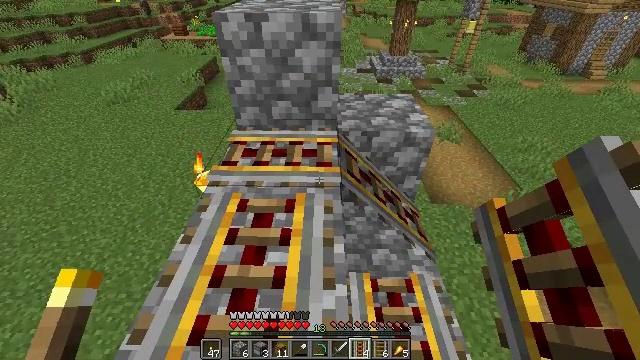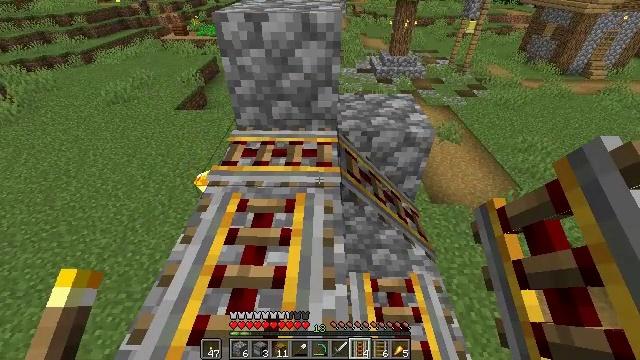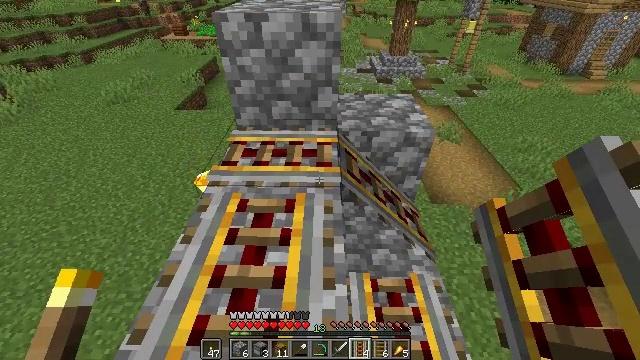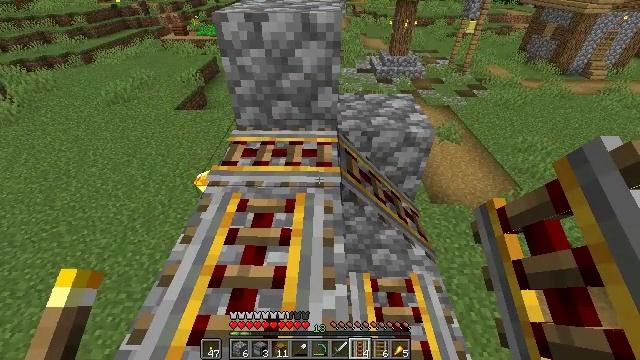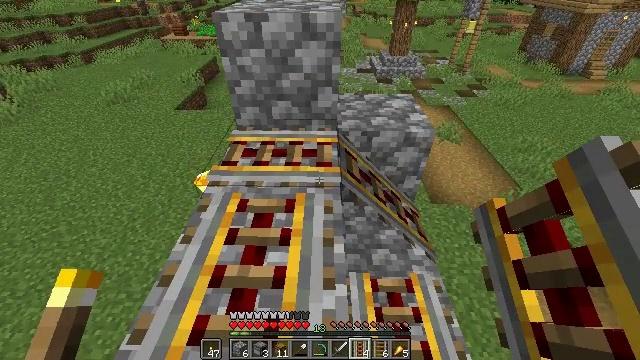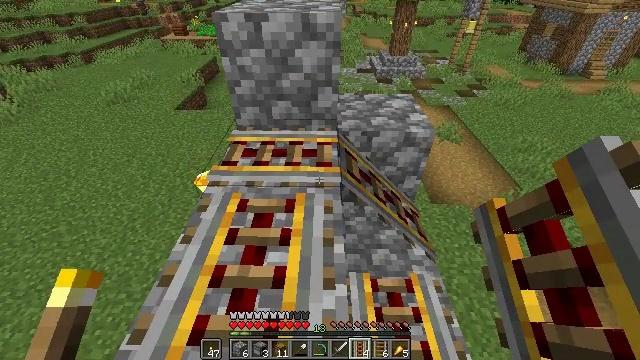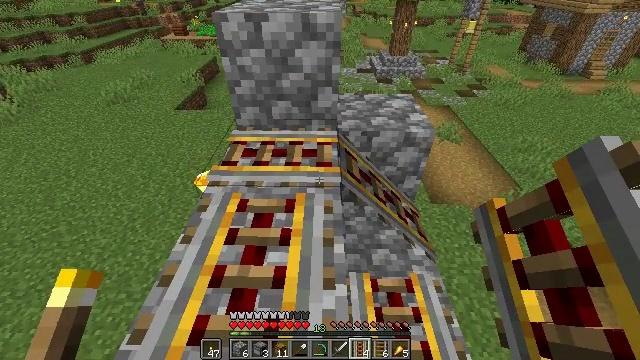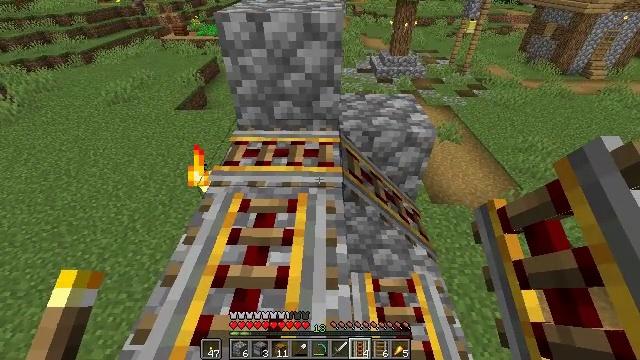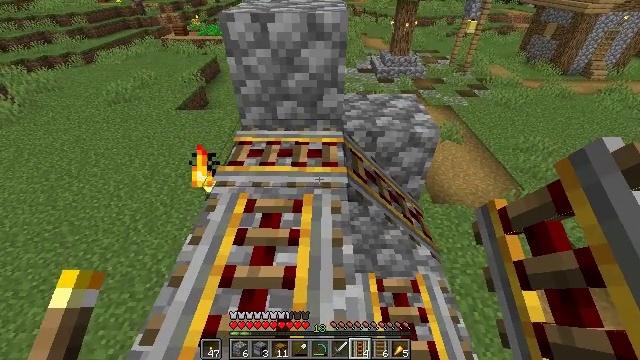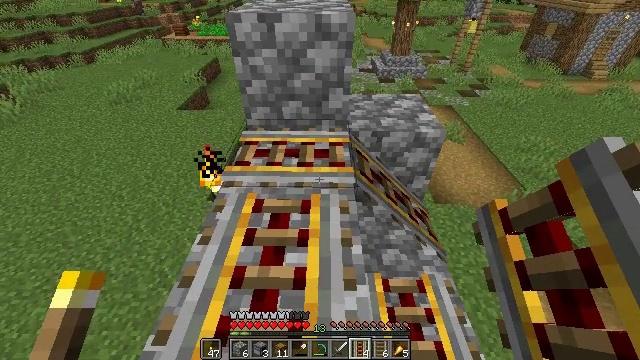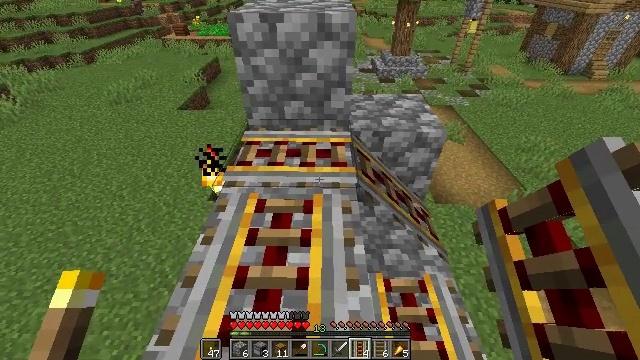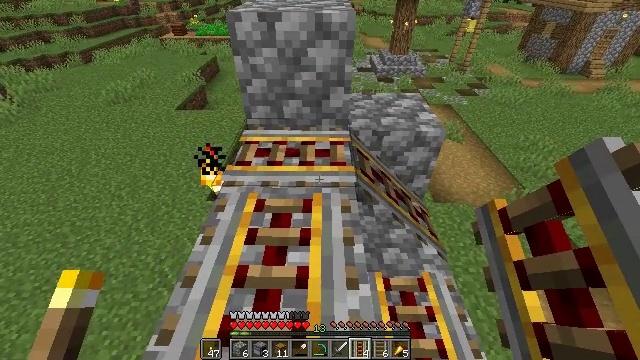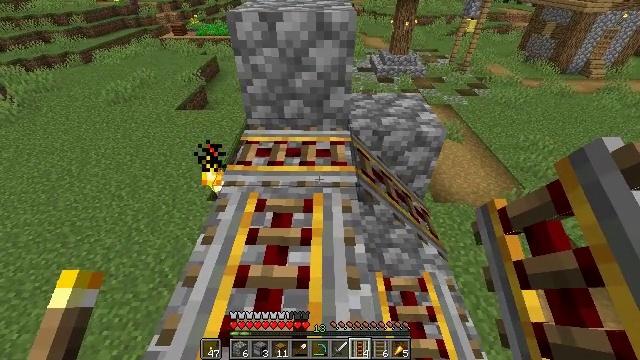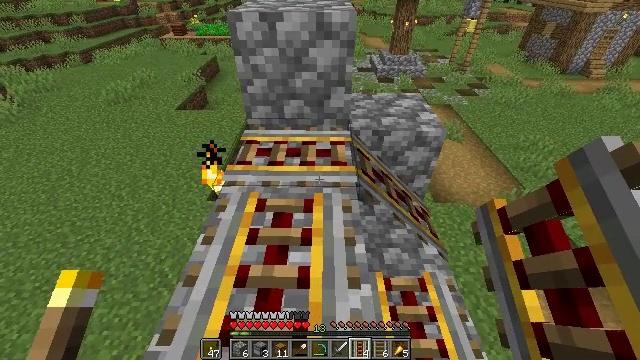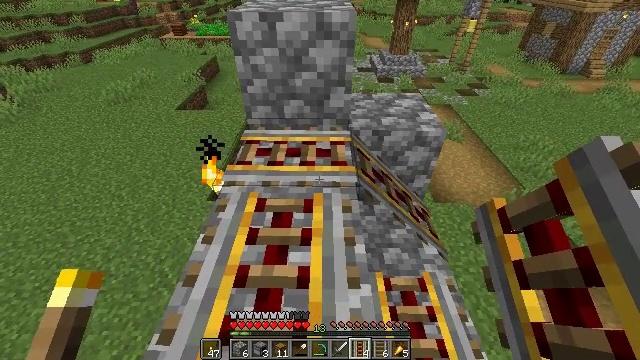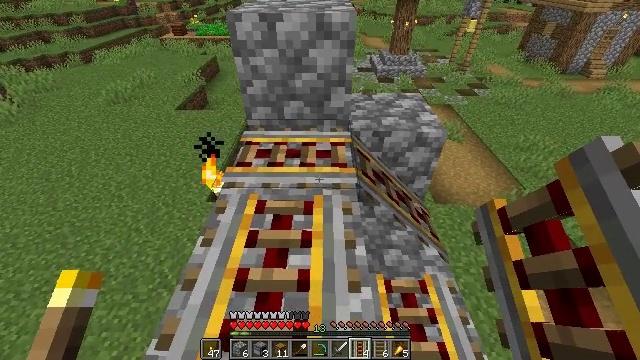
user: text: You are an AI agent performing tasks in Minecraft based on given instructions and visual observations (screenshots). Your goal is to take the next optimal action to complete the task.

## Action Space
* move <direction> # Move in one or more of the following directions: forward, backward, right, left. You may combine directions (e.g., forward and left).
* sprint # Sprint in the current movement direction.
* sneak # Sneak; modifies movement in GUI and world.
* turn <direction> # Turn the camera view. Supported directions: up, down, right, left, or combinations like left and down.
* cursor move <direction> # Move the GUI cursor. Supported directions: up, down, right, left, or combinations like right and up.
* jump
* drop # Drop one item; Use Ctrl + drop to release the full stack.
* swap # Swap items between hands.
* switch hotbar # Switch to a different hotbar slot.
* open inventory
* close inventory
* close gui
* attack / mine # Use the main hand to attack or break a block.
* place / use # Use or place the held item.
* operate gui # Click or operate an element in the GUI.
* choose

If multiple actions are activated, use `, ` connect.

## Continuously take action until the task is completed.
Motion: motion action
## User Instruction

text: Break the powered rail to collect it.
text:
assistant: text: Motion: sneak
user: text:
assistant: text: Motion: sneak
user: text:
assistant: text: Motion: sneak
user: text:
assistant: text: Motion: sneak
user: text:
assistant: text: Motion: sneak
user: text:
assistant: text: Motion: sneak
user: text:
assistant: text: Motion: move left, sneak
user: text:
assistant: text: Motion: move left, sneak
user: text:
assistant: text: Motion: sneak
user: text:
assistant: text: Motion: sneak
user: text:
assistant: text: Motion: sneak
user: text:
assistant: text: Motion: sneak
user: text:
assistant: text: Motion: sneak
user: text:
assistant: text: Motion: sneak
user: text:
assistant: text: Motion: move forward, sneak
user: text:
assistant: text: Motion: move forward, sneak
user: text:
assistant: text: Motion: move forward, sneak
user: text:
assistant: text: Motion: sneak
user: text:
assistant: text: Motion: sneak
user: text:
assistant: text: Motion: sneak
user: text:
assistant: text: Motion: sneak
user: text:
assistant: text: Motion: sneak
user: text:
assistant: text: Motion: sneak
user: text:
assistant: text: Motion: sneak
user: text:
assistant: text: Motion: sneak
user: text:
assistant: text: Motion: sneak
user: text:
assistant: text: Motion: sneak
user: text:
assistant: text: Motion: sneak
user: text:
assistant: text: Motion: sneak
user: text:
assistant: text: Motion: sneak